高三 · 立体几何学
24. 在空间中, 取直线 $l$ 为轴, 直线 $I^{\prime}$ 与 $l$ 相交于 $O$ 点, 夹角为 $\alpha, l^{\prime}$ 围绕 1 旋转得到以 $O$ 为顶点, $l^{\prime}$ 为母线的圆雉面, 任取平面 $\pi$, 若它与轴 $l$ 的交角为 $\beta$ (当 $\pi$ 与 $l$ 平行时, 记 $\beta=0$ ),求证 $\beta=\alpha$ 时, 平面 $\pi$ 与圆雉的交线是抛物线.
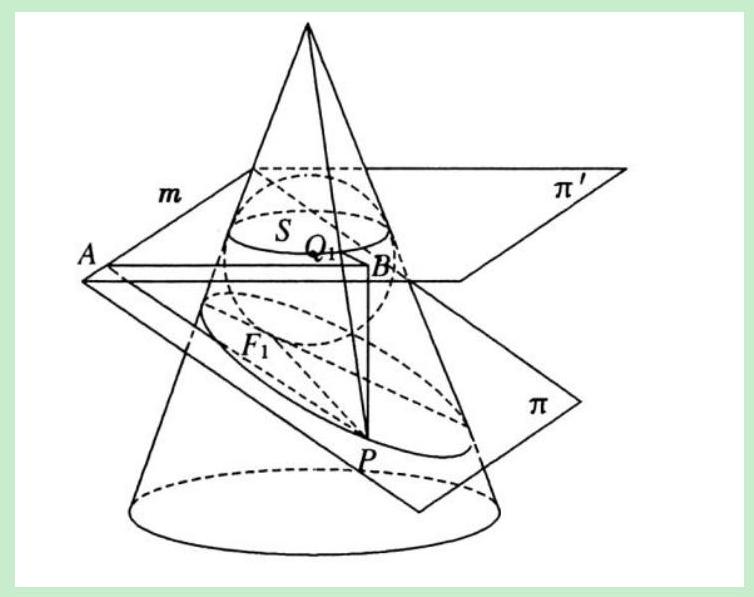
答案: 证明：如图, 设平面 $\pi$ 与圆雉内切球相切于点 $\mathrm{F}_{1}$, 球与圆雉的交线为圆 $\mathrm{S}$, 过该交线的平面 $\pi^{\prime}$, 为 $\pi$ 与 $\pi^{\prime}$ 相交于直线 $\mathrm{m}$.

在平面 $\pi$ 与圆雉的截线上任取一点 $P$, 连接 $\mathrm{PF}_{1}$ 过点 $\mathrm{P}$ 作 $\mathrm{PA} \perp \mathrm{m}$, 交 $\mathrm{m}$ 于点 $\mathrm{A}$, 过点 $\mathrm{P}$ 作 $\pi^{\prime}$ 的垂线, 垂足为 B,

连接 $\mathrm{AB}$, 则 $\mathrm{AB} \perp \mathrm{m}, \therefore \angle \mathrm{PAB}$ 是 $\pi$ 与 $\pi^{\prime}$ 所成二面角的平面角. 连接点 $\mathrm{P}$ 与圆雉的顶点, 与 $\mathrm{S}$ 相交于点 $\mathrm{Q}_{1}$, 连接 $\mathrm{BQ}_{1}$, 则 $\angle \mathrm{BPQ}=\alpha, \angle \mathrm{APB}=\beta$.

在 Rt $\triangle \mathrm{APB}$ 中, $\mathrm{PB}=\mathrm{PA} \cos \beta$.

在 Rt $\triangle \mathrm{PBQ}_{1}$ 中 $\mathrm{PB}=\mathrm{PQ}_{1} \cos \alpha$.

$\therefore \frac{P Q_{1}}{P A}=\frac{\cos \beta}{\cos \alpha}$

又 $\because \mathrm{PQ}_{1}=\mathrm{PF}_{1}, \alpha=\beta, \therefore \frac{P E_{1}}{P A}=1$,

即 $\mathrm{PF}_{1}=\mathrm{PA}$, 动点 $\mathrm{P}$ 到定点 $\mathrm{F}_{1}$ 的距离等于它到定直线 $m$ 的距离, 故当 $\alpha=\beta$ 时, 平面与圆雉的交线为抛物线.
解析: : 分析: 本题主要考查了平面与圆锥面的截线, 解决问题的关键是根据平面与圆锥面的截线满足的有关性质结合所给几何体的空间结构特征构造辅助线结合二面角定义分析计算即可